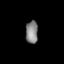
Tissue: lung
Cell type: Epithelial cells
Senescence score: 0.2311
Nuclear area (px): 271
Mean DAPI intensity: 132.941